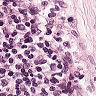
Metastatic tissue present: no